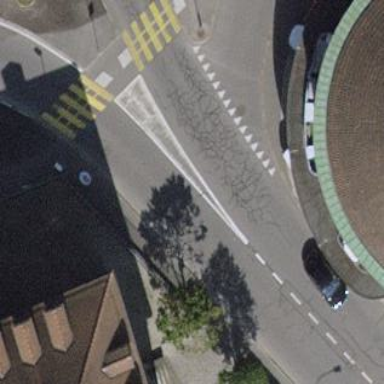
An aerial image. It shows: Traffic calming island.